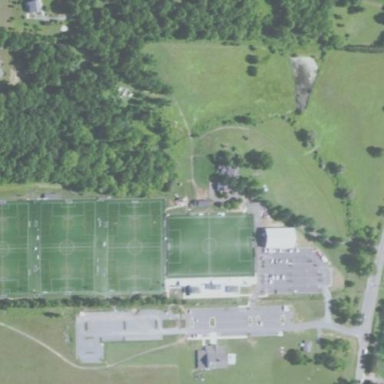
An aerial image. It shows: Sports center with soccer field covered in grass.